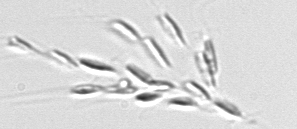
Label: Dinobryon